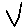
Label: zigzag